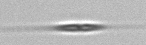
Label: Cylindrotheca